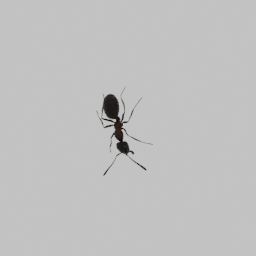
Label: animals